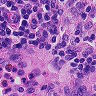
Metastatic tissue present: no